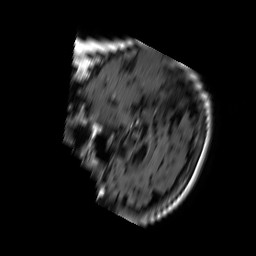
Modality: FLAIR
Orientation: sagittal
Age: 63
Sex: female
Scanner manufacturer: philips
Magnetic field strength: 1.5 T
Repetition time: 6 s
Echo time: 0.12 s